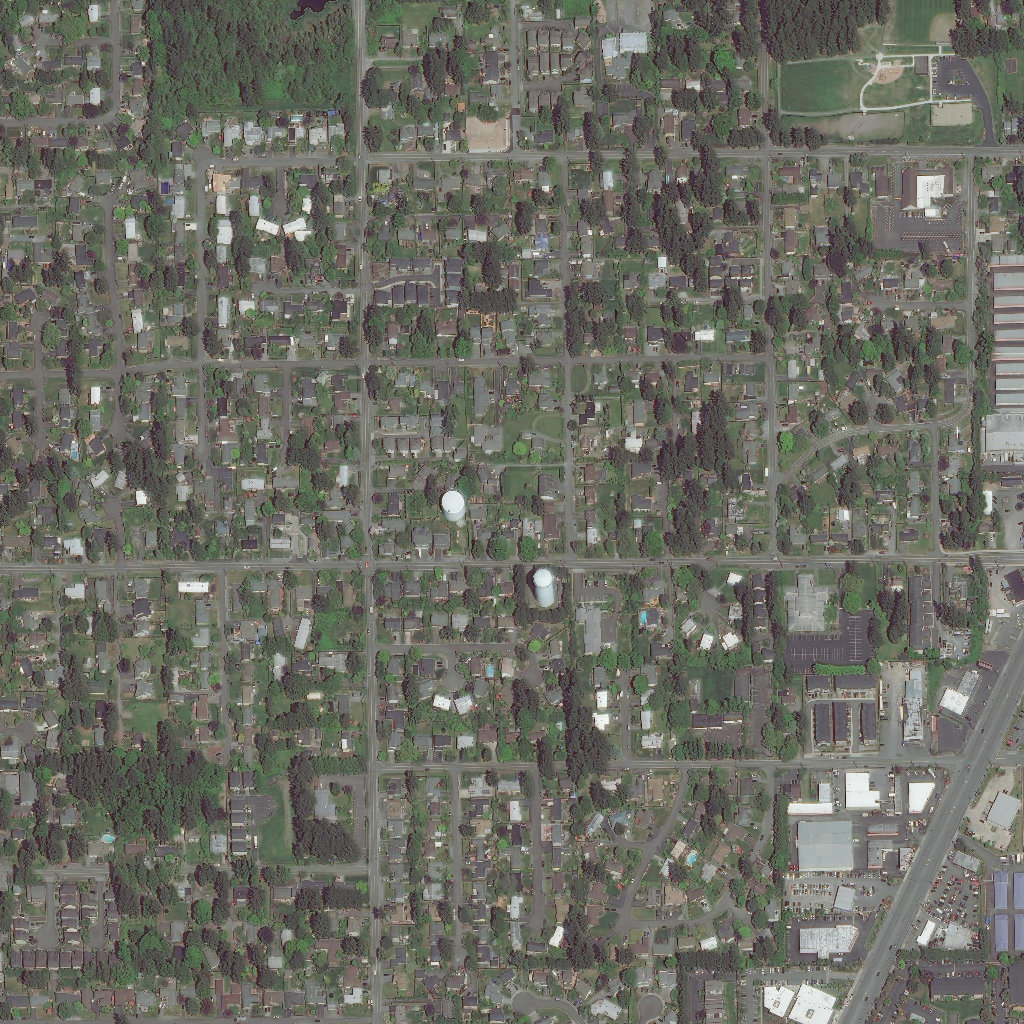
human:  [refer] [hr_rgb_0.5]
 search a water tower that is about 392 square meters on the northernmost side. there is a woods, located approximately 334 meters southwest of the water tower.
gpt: <box>[[43, 48, 45, 50, 0]]</box>

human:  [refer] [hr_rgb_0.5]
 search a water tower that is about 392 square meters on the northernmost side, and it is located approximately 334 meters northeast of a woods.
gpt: <box>[[43, 47, 45, 50, 0]]</box>

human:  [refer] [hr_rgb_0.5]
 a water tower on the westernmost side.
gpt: <box>[[43, 47, 45, 50, 0]]</box>